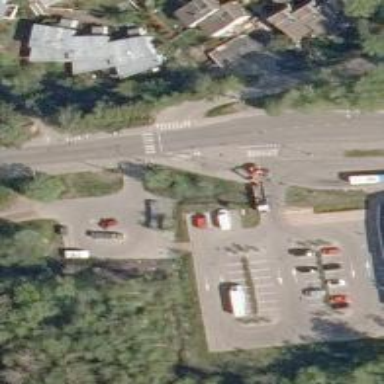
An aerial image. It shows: Asphalt cycleway.